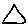
Label: triangle